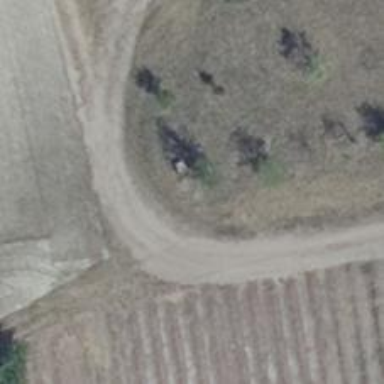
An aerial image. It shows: Hunting stand.